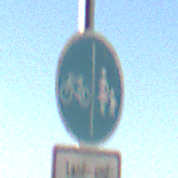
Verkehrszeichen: GetrennterRadUndGehwegRadwegLinks
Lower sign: BesondereFahrzeugeUndTransportgueter8
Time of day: MorningAfternoon
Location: Outdoor (Urban)
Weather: Clear
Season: NotSpecified
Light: Natural